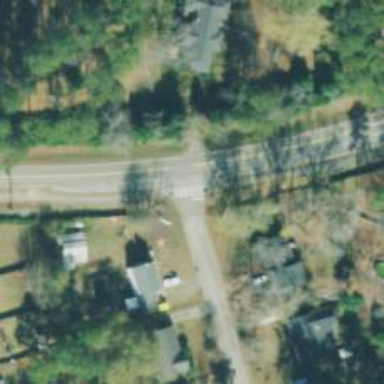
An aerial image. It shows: Uncontrolled crossing on the road.